Question: I am trying to set a layout, who is going to be used for each row of a 'ListActivity'. each row contains a bulb icon on the left, a text in the center, then a pen icon on the right.
I cannot find a solution to avoid the text part in the center to pass over the 2 images if it to big.
Here is what I have got on screen :

When the text is to long it displayed over the and
How do I need to modified my layout to avoid it?
'''
<RelativeLayout
android:id="@+id/linearLayoutEquipementInfo"
android:layout_width="fill_parent"
android:layout_height="wrap_content"
android:layout_marginTop="20sp"
android:orientation="horizontal" >
<ImageView
android:id="@+id/equipementImage"
android:layout_width="wrap_content"
android:layout_height="wrap_content"
android:layout_alignParentLeft="true"
android:layout_margin="10sp"
android:contentDescription="@string/status" />
<TextView
android:id="@+id/equipementName"
android:layout_width="wrap_content"
android:layout_height="wrap_content"
android:layout_centerInParent="true"
android:layout_margin="10sp"
android:gravity="center"
android:text="title"
android:textSize="22sp" />
<ImageView
android:id="@+id/equipementEdit"
android:layout_width="wrap_content"
android:layout_height="wrap_content"
android:layout_alignParentRight="true"
android:layout_margin="1sp"
android:background="@null"
android:contentDescription="@string/editEquipmentName"
android:src="@android:drawable/ic_menu_edit" />
</RelativeLayout>
'''
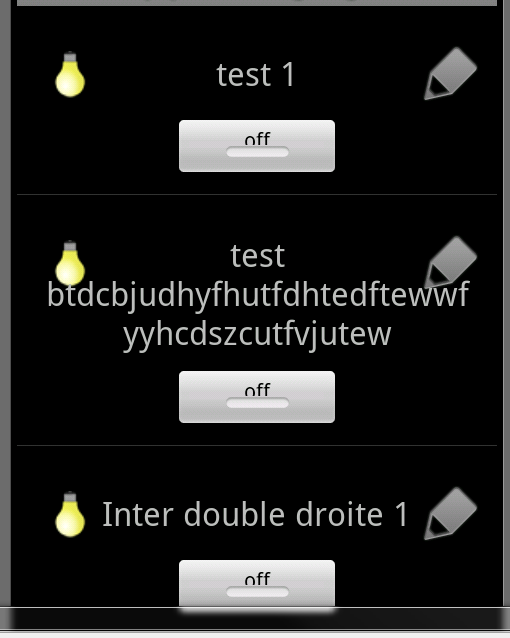
Answer: You can add 2 parameters for TextView :
'''
android:layout_toRightOf="@id/equipementImage"
android:layout_toLeftOf="@id/equipementEdit"
'''